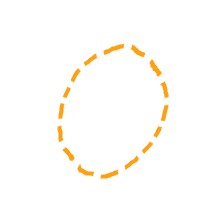
Shape: circle